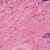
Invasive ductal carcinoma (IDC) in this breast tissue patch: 1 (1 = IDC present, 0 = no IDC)